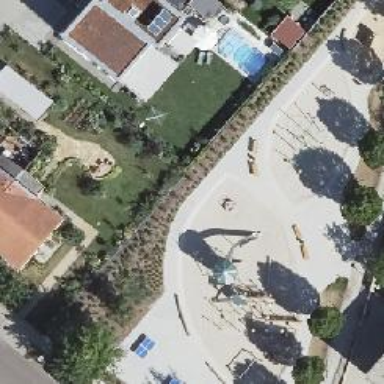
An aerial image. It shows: Playground area for leisure land.